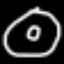
Label: donut